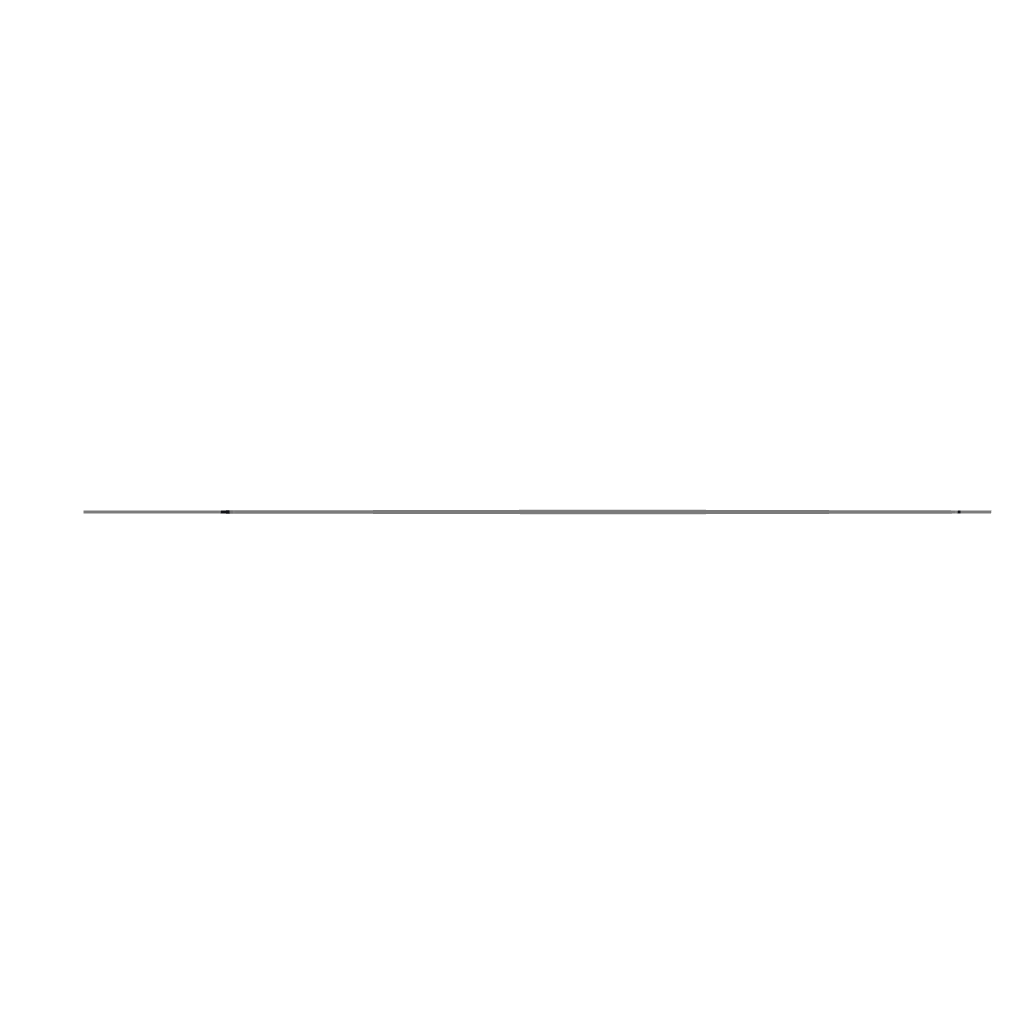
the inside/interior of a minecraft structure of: Minnesota Vikings Logo